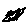
Label: cat